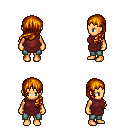
a pixel art fantasy rpg character, female body template, human, tanned skin, maroon tunic, teal pants, dark blonde left-swept hairstyle, four views (front, back, left, right), 2x2 character sprite sheet, small pixel art, hard edges, no anti-aliasing